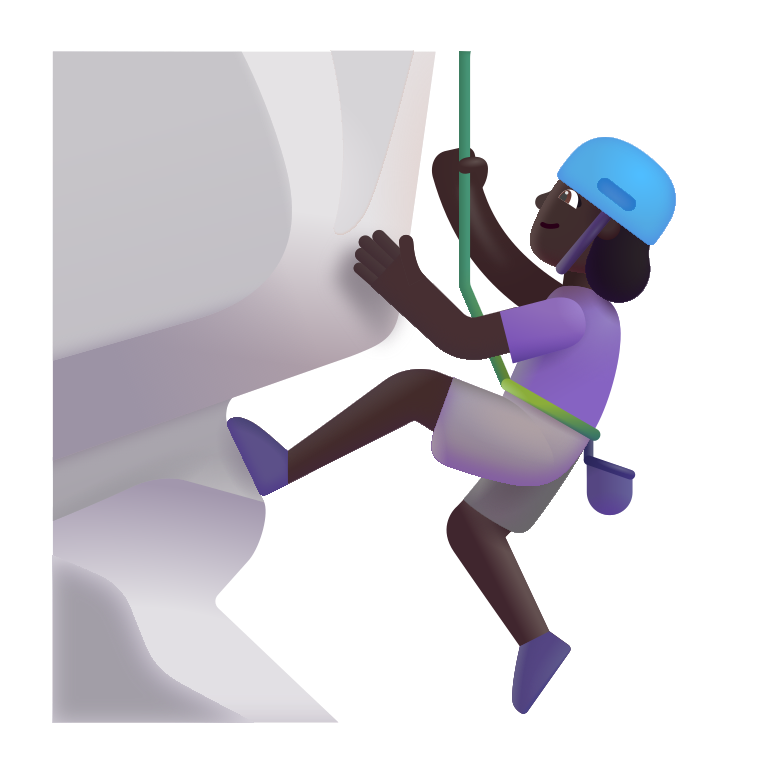
woman climbing color dark